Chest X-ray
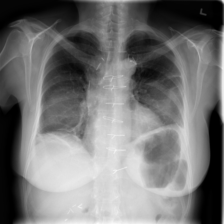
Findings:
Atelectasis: positive
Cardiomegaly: negative
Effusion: negative
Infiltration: negative
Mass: negative
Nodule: negative
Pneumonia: negative
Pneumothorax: negative
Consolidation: negative
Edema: negative
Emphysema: negative
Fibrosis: negative
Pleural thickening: negative
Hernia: negative